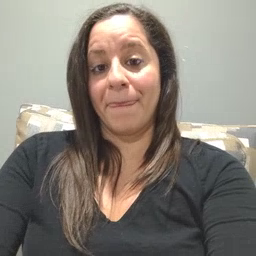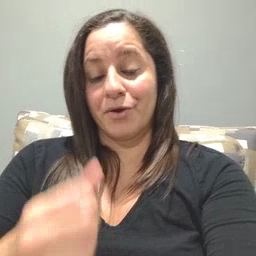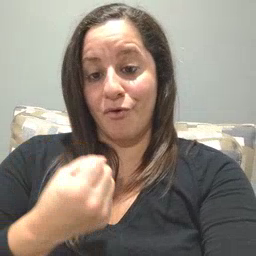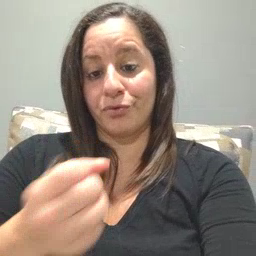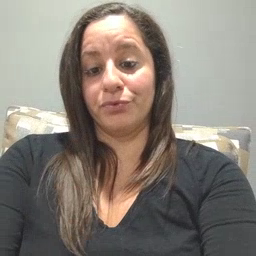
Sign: car